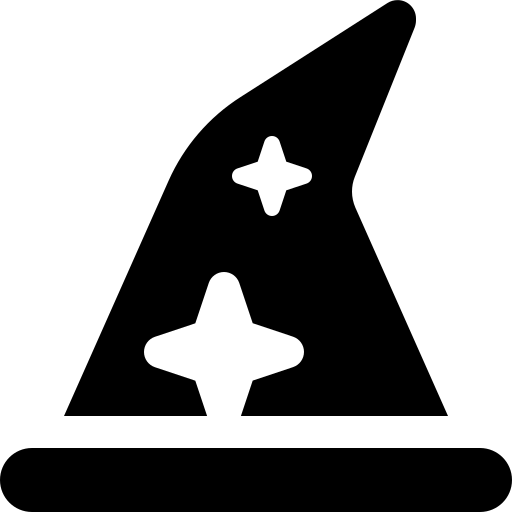
Tags: icon, FontAwesome, fa-icon, solid, hat, wizard